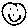
Label: smiley face